Question: for the reporting of a survey system I am working on, we developed a stored procedure that returns data with varying number of columns.
we show the operator all the columns from these tables: Users, Questions, Answers.
the user selects the columns from each of the tables that the report should show.
for example:
User: Name, Age, zipcode.
Questions: question2, question 4
Answers: answer2, answer3, answer4.
we then pass the parameters to the stored procedure and the stored procedure returns:
one column for each user property, question or answer.
and a row for each user in the DB.
example:

as you can see, the stored procedure can return anything between 3 rows of 2 columns to 500 rows of 50 columns. Is there a way to use the stored procedure with entity framework? at first I tried with a complex return type, but it appears that that approach will not work in this case.
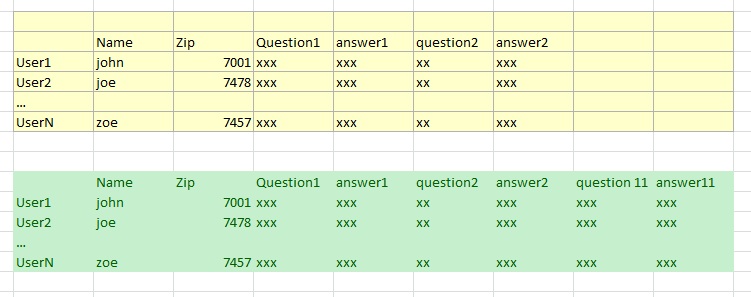
Answer: EF supports only stored procedures with fixed number of columns defined at design time. To execute this procedure you need to use plain old ADO.NET.
EDIT: If you have fixed total nuber of colums (you mentioned 50) you can create single class containing all these columns and use it as result for execution. EF will fill only properties existing in the result set.